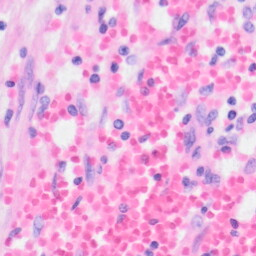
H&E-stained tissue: Kidney